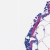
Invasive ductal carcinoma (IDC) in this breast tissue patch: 0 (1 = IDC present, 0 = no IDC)